Interaction volume radius: 10 \u00c5
Interaction volume height: 40 \u00c5
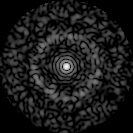
Disorder parameter: 0.8404